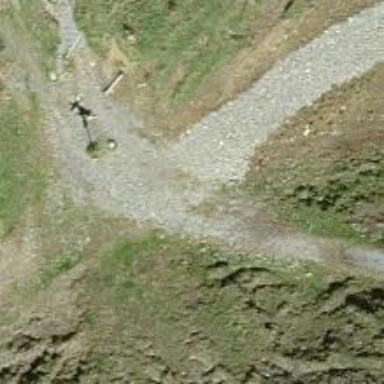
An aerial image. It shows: Guidepost indicating mountain pass with natural saddle.